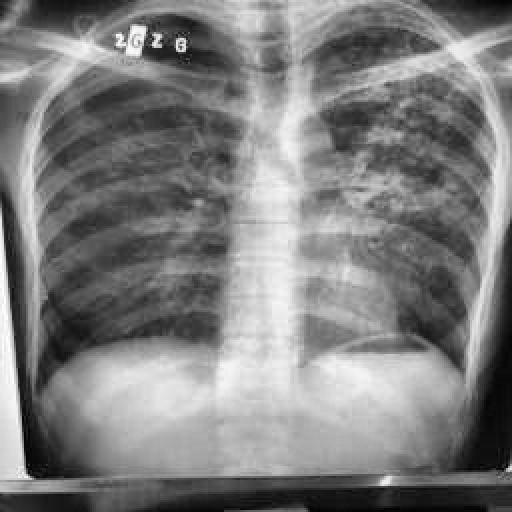
Finding: TUBERCULOSIS